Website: home-depot
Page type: receipt
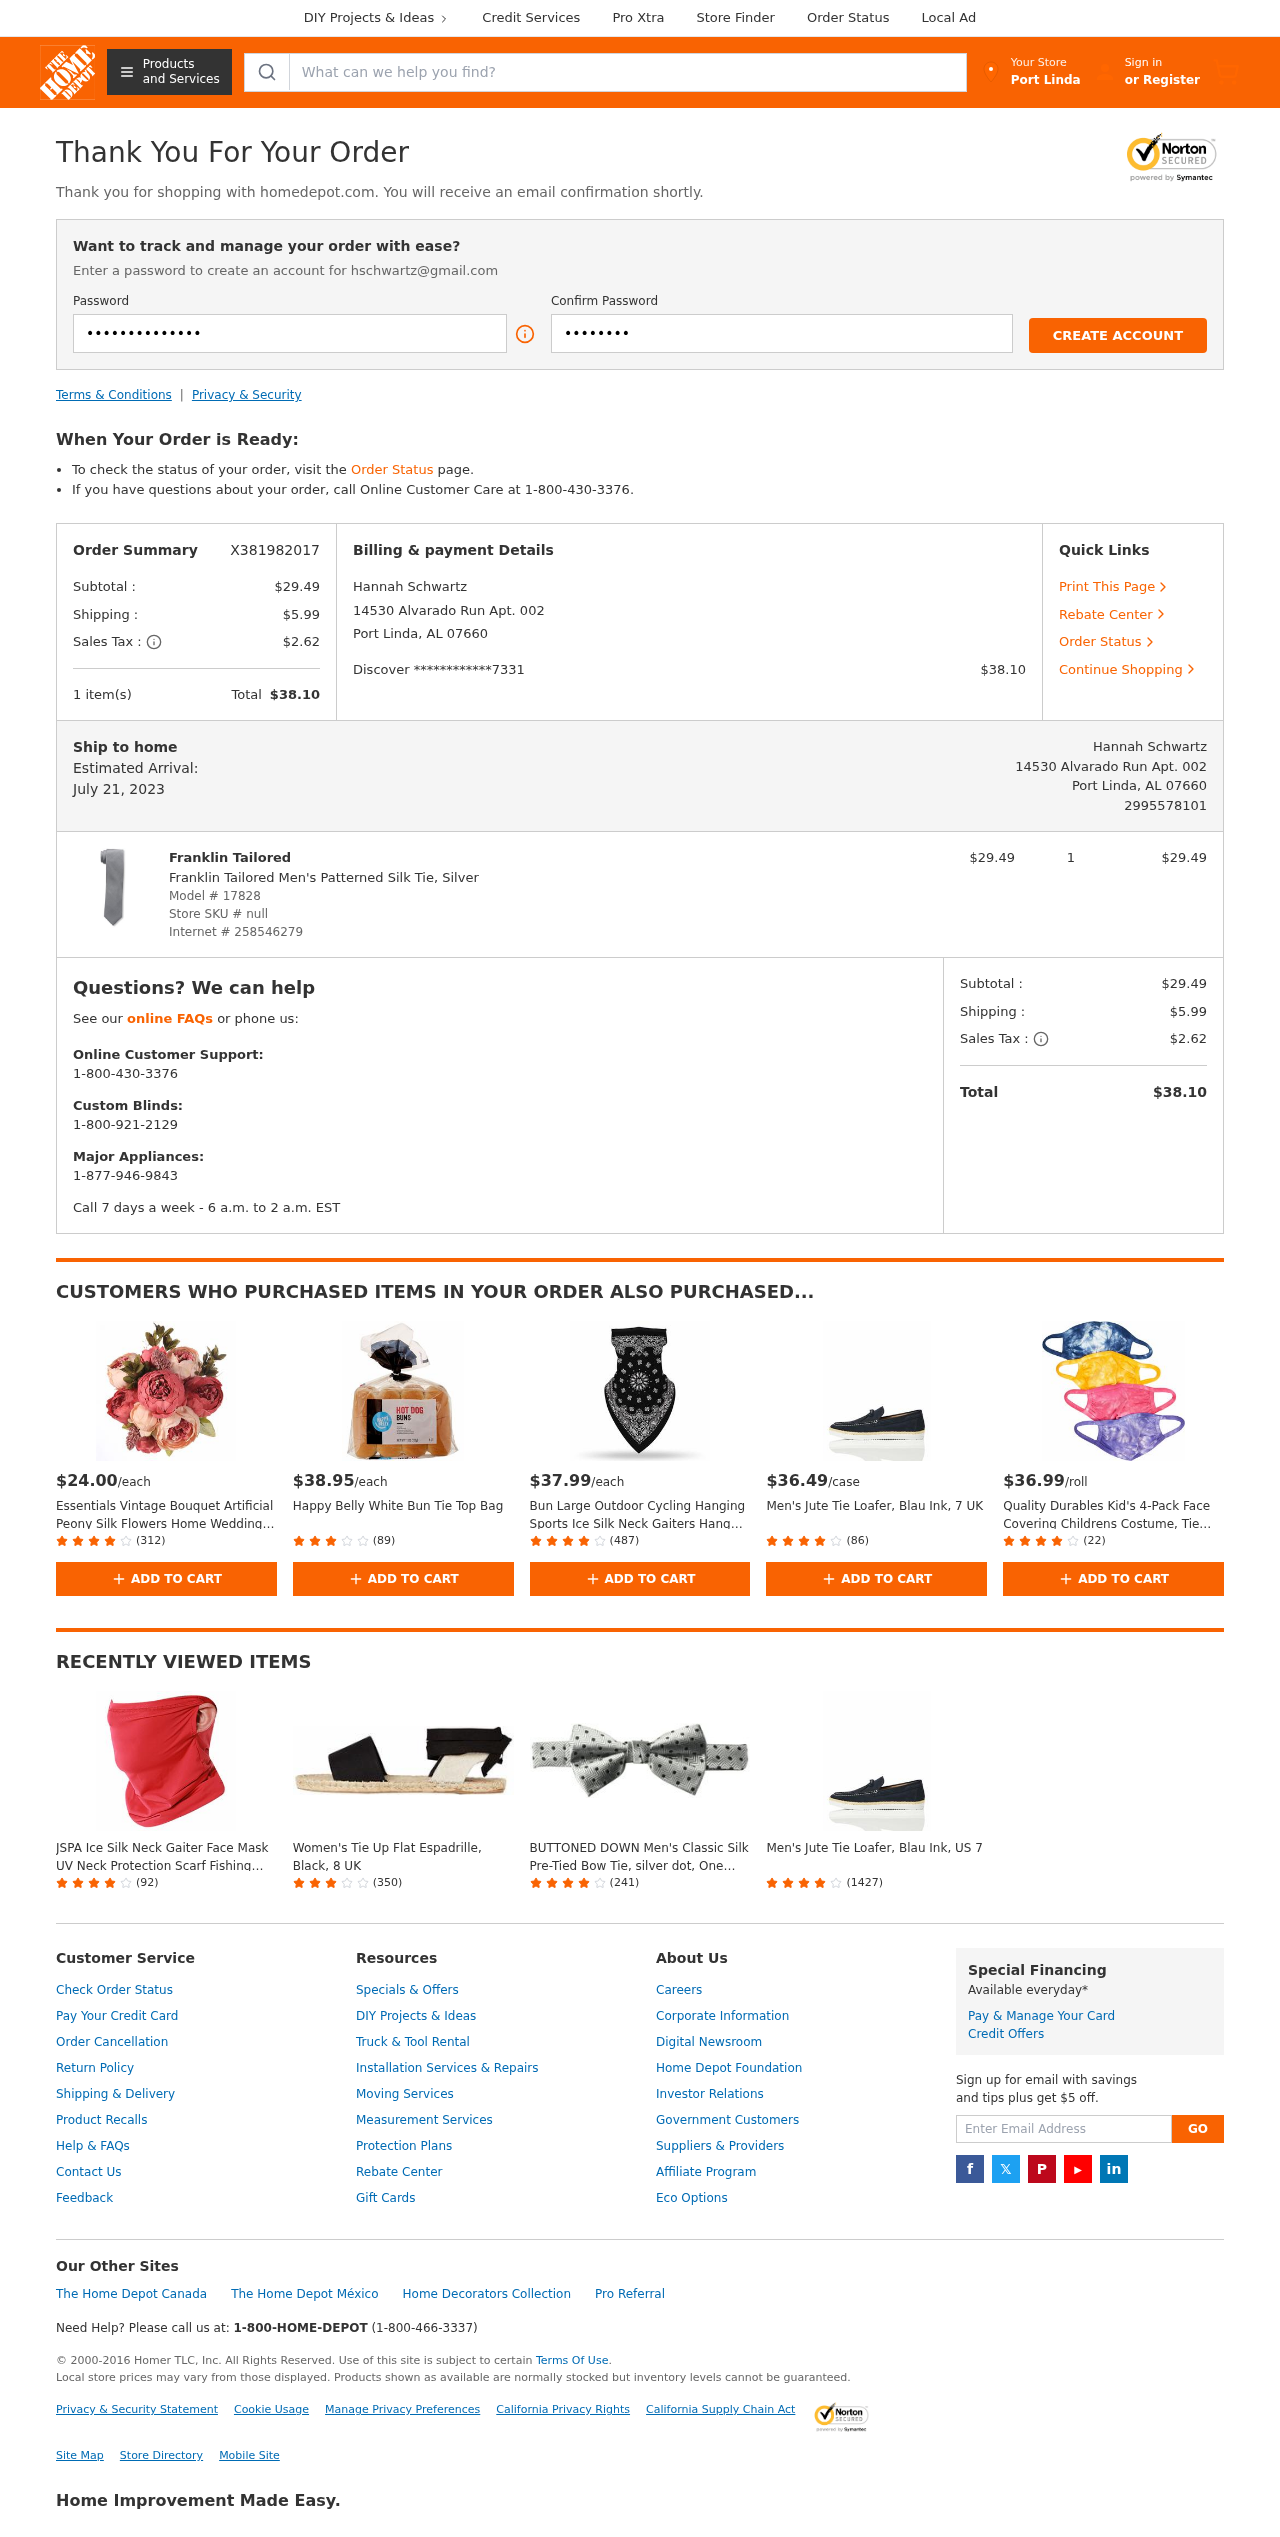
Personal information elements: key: PII_CARD_LAST4
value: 7331
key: PII_CARD_TYPE
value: Discover
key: PII_CITY
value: Port Linda
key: PII_EMAIL
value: hschwartz@gmail.com
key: PII_FULLNAME
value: Hannah Schwartz
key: PII_PHONE
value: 2995578101
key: PII_STREET
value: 14530 Alvarado Run Apt. 002
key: PII_CITY_STATE_ZIP
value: Port Linda, AL 07660
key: PII_FULLNAME2
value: Hannah Schwartz
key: PII_POSTCODE
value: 07660
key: PII_STATE_ABBR
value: AL
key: PII_POSTCODE_FULL
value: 07660
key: PII_CITY_STATE
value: Port Linda, AL
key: PII_POSTCODE_NUMERIC
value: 7660
Product elements: key: PRODUCT1_BRAND
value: Franklin Tailored
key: PRODUCT1_NAME
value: Franklin Tailored Men's Patterned Silk Tie, Silver
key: PRODUCT1_PRICE
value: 29.49
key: PRODUCT1_QUANTITY
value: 1
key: PRODUCT2_PRICE
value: $24.00
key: PRODUCT2_NAME
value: Essentials Vintage Bouquet Artificial Peony Silk Flowers Home Wedding Decoration
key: PRODUCT2_NUM_RATINGS
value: (312)
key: PRODUCT3_PRICE
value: $38.95
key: PRODUCT3_NAME
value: Happy Belly White Bun Tie Top Bag
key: PRODUCT3_NUM_RATINGS
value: (89)
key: PRODUCT4_PRICE
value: $37.99
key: PRODUCT4_NAME
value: Bun Large Outdoor Cycling Hanging Sports Ice Silk Neck Gaiters Hang Ear Face Tube Scarf, 1 Pack, Bla
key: PRODUCT4_NUM_RATINGS
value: (487)
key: PRODUCT5_PRICE
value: $36.49
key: PRODUCT5_NAME
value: Men's Jute Tie Loafer, Blau Ink, 7 UK
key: PRODUCT5_NUM_RATINGS
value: (86)
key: PRODUCT6_PRICE
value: $36.99
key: PRODUCT6_NAME
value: Quality Durables Kid's 4-Pack Face Covering Childrens Costume, Tie Dye Multi Pack, Little Kids
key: PRODUCT6_NUM_RATINGS
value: (22)
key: PRODUCT7_NAME
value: JSPA Ice Silk Neck Gaiter Face Mask UV Neck Protection Scarf Fishing Outdoor Bandanas for Men
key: PRODUCT7_NUM_RATINGS
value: (92)
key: PRODUCT8_NAME
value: Women's Tie Up Flat Espadrille, Black, 8 UK
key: PRODUCT8_NUM_RATINGS
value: (350)
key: PRODUCT9_NAME
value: BUTTONED DOWN Men's Classic Silk Pre-Tied Bow Tie, silver dot, One Size
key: PRODUCT9_NUM_RATINGS
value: (241)
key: PRODUCT10_NAME
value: Men's Jute Tie Loafer, Blau Ink, US 7
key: PRODUCT10_NUM_RATINGS
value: (1427)
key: PRODUCT_MODEL_NUMBER
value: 17828
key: PRODUCT_INTERNET_NUMBER
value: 258546279
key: PRODUCT1_LINE_TOTAL
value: $29.49
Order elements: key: ORDER_ID
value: X381982017
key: ORDER_SUBTOTAL
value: $29.49
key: ORDER_SHIPPING_COST
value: $5.99
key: ORDER_TAX
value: $2.62
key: ORDER_NUM_ITEMS
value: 1 item(s)
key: ORDER_TOTAL
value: $38.10
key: ORDER_DELIVERY_DATE
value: July 21, 2023
Search elements: key: HEADER_SEARCH
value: What can we help you find?
Other elements: key: STORE_SKU
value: null